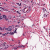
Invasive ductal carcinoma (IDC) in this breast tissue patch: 1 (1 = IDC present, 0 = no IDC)